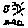
Label: moon